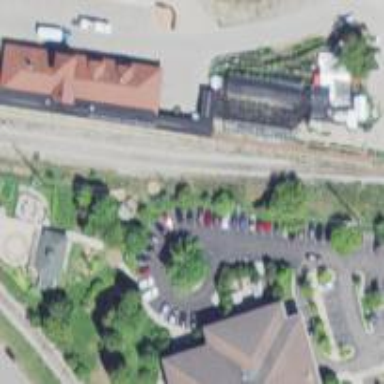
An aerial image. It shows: Railway siding with rails.